Question: I have an Outlook VSTO addin. I can successfully modify the context menu for attachments "received" by the user (either in the email message received or in the preview window.) I cannot figure out how to access the context menu for an attachment for a message being "sent"
Anyone know of the idMso for this context menu or another way to get access to it?

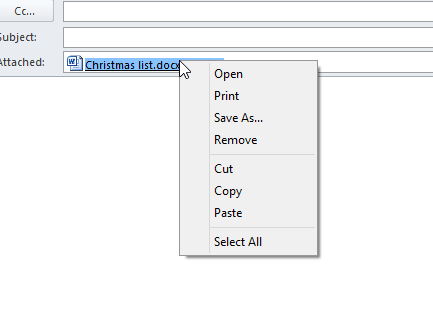
Answer: Not all context menus can be customized by developers (there is no idMso values published). You can find possible context menus customizations described in the <URL> article.